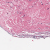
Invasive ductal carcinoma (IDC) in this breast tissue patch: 0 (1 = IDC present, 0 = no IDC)